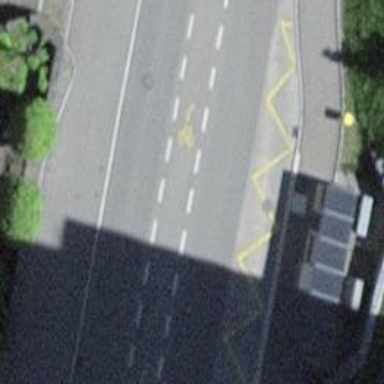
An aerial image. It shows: Bus stop with designated stop position for public transport.